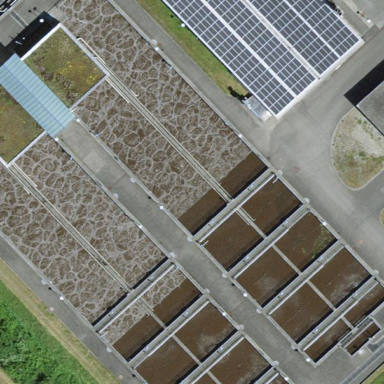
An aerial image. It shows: Image of wastewater.